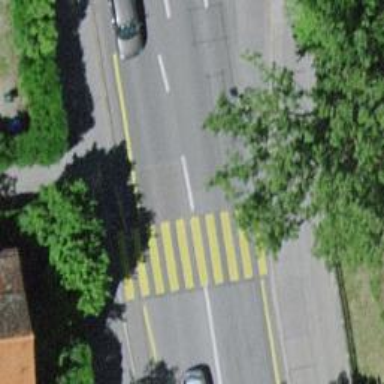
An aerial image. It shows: Uncontrolled zebra crossing with central island.